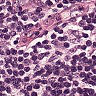
Metastatic tissue present: no